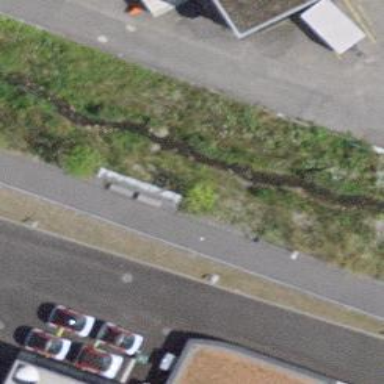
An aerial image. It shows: Brown bench.